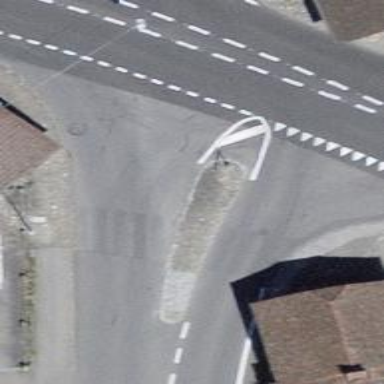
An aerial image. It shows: Zebra crossing with crossing island.